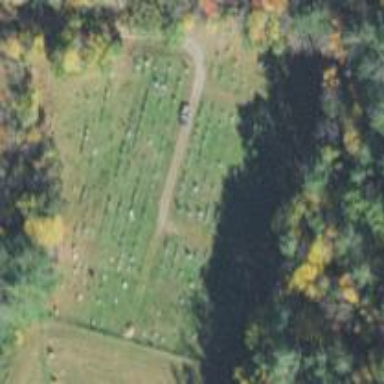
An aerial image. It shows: Cemetery.